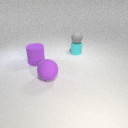
small cyan rubber cylinder below small gray rubber sphere